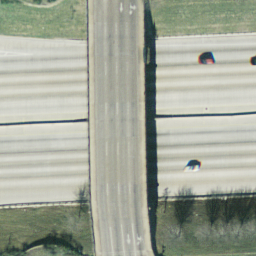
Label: overpass